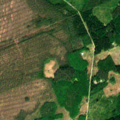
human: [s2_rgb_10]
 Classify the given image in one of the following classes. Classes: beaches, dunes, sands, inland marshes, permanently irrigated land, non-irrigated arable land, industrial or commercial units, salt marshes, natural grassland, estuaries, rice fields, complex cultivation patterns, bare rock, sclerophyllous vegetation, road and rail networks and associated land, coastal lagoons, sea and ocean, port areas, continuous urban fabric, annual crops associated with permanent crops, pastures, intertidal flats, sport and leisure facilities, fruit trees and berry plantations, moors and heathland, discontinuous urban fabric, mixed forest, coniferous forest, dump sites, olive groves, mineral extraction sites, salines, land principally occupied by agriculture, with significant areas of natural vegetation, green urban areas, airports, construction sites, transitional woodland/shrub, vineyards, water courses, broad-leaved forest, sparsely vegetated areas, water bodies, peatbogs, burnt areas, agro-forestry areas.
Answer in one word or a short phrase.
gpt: coniferous forest, mixed forest